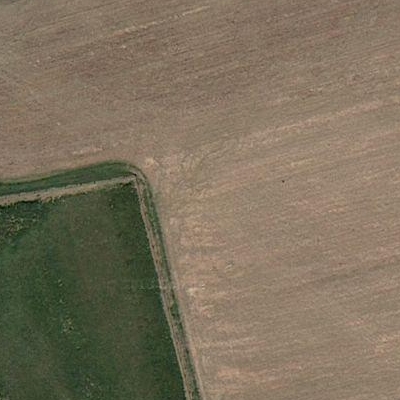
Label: Field